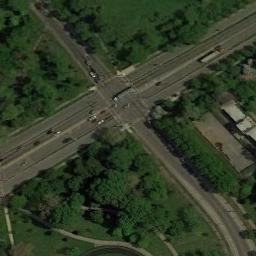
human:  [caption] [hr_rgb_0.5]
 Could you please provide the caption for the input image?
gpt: There are only a few cars at the intersection .

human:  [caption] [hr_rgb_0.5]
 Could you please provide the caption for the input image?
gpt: There are many moving and waiting vehicles on the road at the intersection, There are several buildings and lots of trees around the intersection .

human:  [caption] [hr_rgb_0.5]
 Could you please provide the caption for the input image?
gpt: An intersection with normal traffic located in a green area .

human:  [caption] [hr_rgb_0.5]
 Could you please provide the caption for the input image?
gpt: There are many trees near the intersection .

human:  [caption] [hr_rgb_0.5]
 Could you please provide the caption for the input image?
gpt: There are many green trees around the intersection .